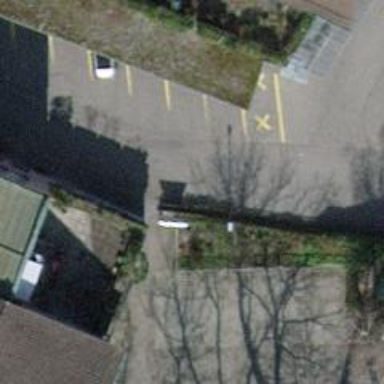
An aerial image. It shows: Alleyway designated as service road.